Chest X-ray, PA view. Patient: 71 years old, sex M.
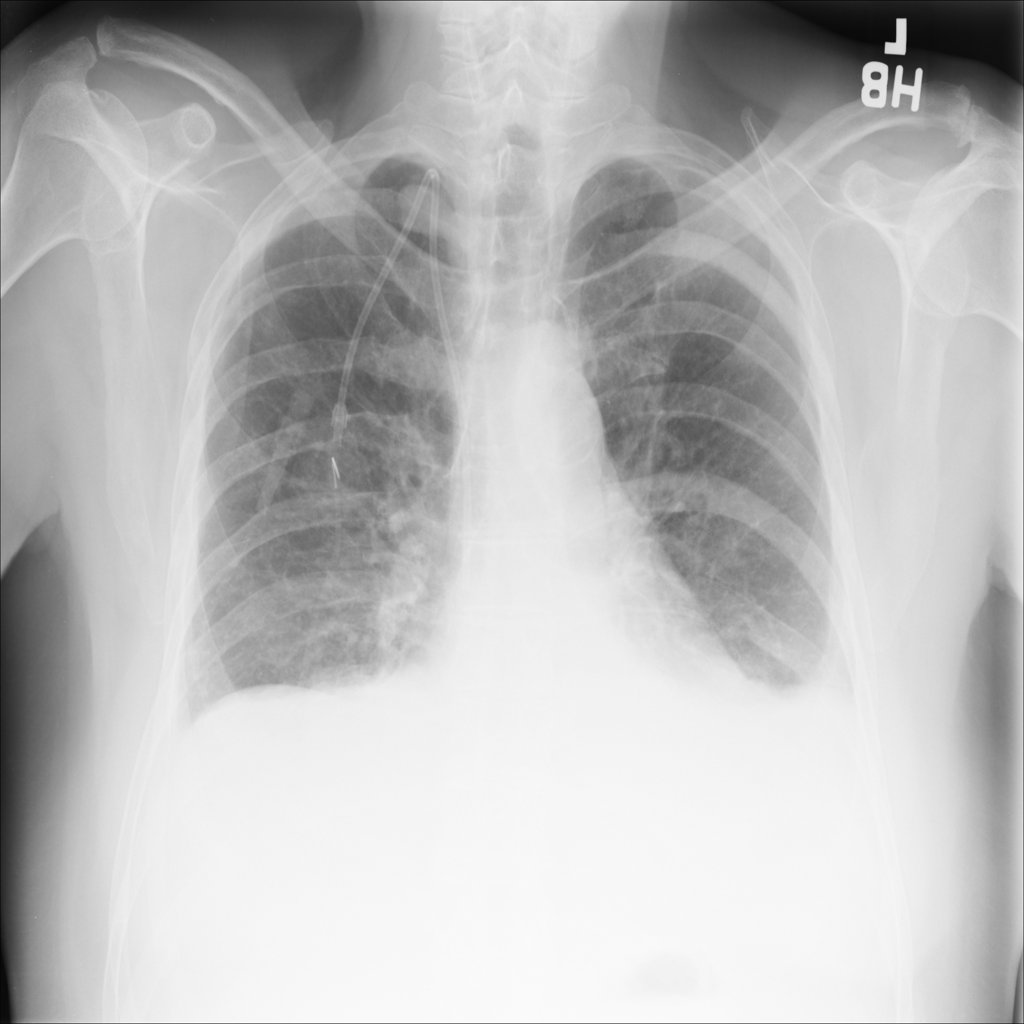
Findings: Effusion